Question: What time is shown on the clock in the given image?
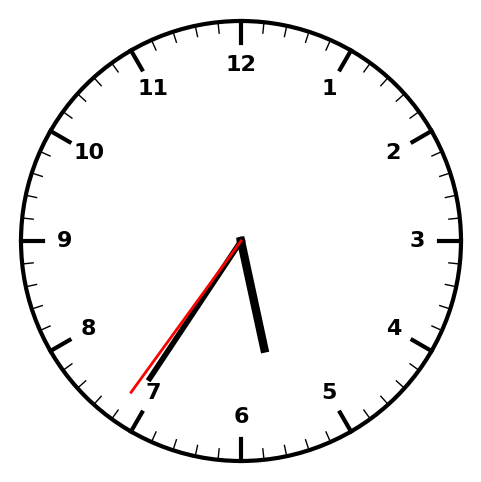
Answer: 05:35:36